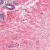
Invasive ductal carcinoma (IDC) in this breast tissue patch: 0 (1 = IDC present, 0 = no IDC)